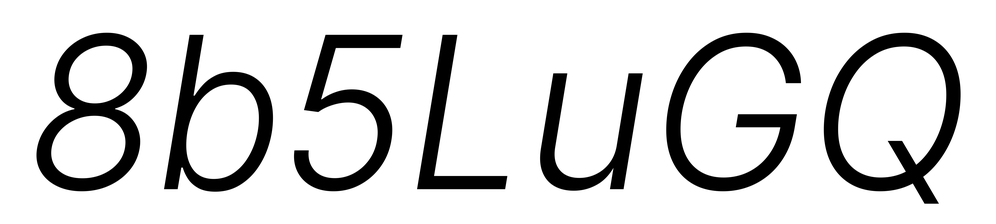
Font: Inter-Italic_Light_Italic